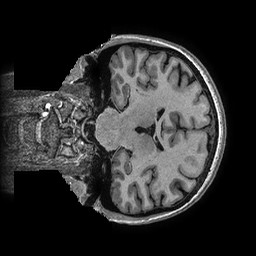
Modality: T1w
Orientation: coronal
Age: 34
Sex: female
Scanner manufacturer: ge
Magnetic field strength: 3 T
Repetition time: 0.006952 s
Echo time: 0.00292 s